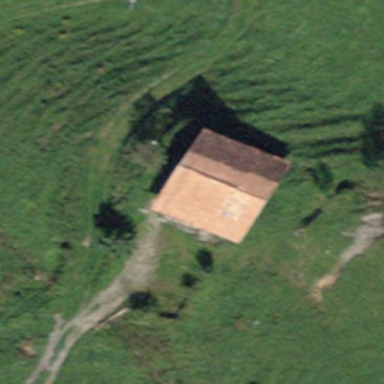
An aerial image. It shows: Cabin is depicted in the image.